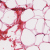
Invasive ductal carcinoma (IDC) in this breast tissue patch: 0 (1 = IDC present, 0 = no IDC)